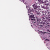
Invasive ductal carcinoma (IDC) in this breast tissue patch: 1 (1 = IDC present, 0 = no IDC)